Interaction volume radius: 5 \u00c5
Interaction volume height: 35 \u00c5
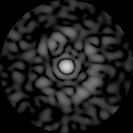
Disorder parameter: 0.8182